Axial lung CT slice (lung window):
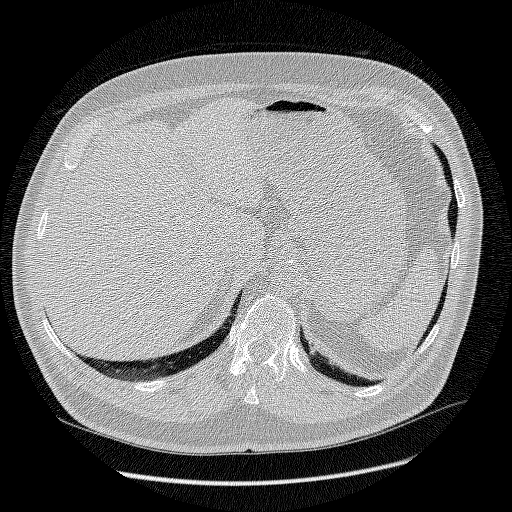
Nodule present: no